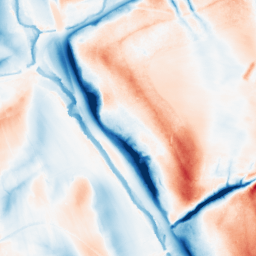
Category: classical
Decomposition family: gaussian_anisotropic
Decomposition parameters: sigma_x: 20
sigma_y: 2
Upsampling method: lanczos
Upsampling parameters: scale: 2
Upsampling scale: 2